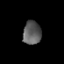
Tissue: prostate
Cell type: Fibroblasts
Senescence score: 0.6944
Nuclear area (px): 420
Mean DAPI intensity: 91.545